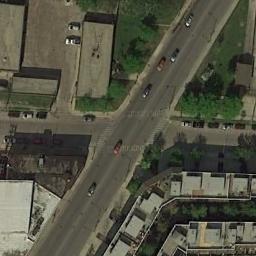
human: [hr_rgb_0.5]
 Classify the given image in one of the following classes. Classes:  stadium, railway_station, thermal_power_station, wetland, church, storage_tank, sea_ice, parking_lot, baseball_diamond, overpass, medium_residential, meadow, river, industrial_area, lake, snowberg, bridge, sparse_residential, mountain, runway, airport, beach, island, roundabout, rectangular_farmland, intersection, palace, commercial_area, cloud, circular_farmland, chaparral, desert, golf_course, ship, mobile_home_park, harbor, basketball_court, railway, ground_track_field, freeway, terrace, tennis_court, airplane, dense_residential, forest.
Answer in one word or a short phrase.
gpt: intersection